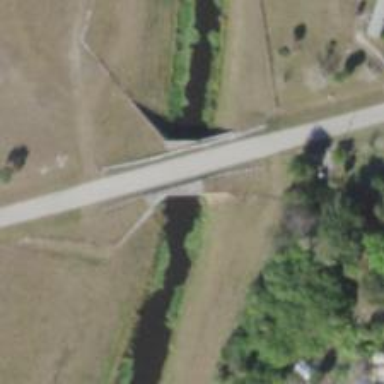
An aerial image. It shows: Culvert tunnel under canal.